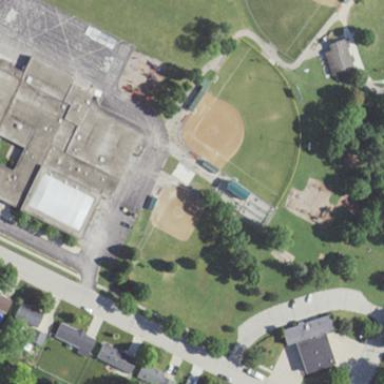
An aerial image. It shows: Softball pitch for leisure and sport activities.